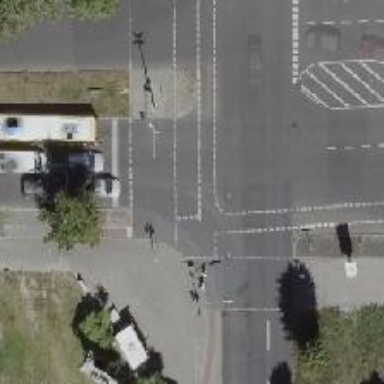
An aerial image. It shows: Crossing with traffic signals.